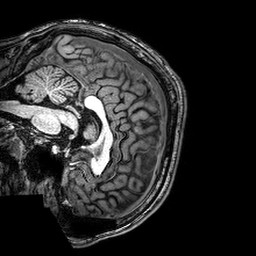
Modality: T1w
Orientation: sagittal
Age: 27
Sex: male